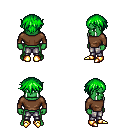
a pixel art fantasy rpg character, male body template, orc, green skin, brown long-sleeve shirt, metal pants, green short bangs hairstyle, gold boots, four views (front, back, left, right), 2x2 character sprite sheet, small pixel art, hard edges, no anti-aliasing